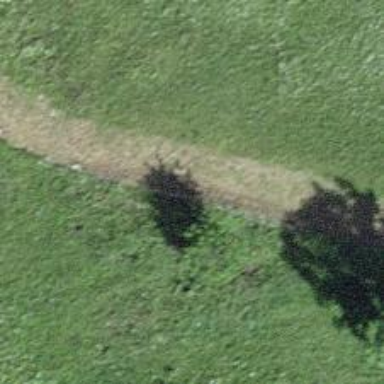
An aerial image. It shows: Track road with grade4 tracktype.